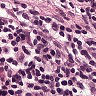
Metastatic tissue present: no